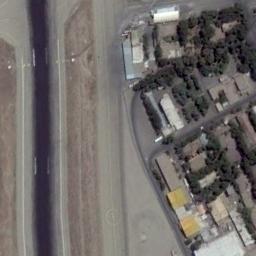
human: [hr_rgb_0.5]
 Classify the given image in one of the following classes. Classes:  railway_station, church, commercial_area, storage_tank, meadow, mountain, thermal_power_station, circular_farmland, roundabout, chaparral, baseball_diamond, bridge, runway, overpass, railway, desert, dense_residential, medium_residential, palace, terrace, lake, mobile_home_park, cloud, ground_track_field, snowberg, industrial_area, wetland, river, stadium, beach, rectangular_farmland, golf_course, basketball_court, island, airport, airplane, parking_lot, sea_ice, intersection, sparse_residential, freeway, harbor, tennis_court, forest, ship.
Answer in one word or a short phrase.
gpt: runway